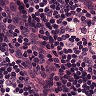
Metastatic tissue present: no